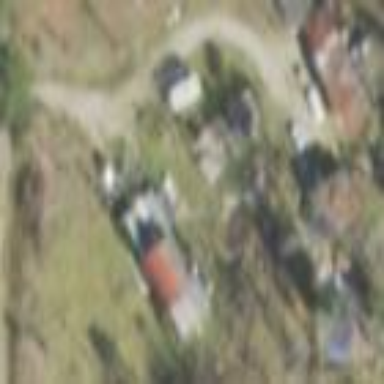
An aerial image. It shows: Rural residential area.